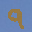
Label: 9